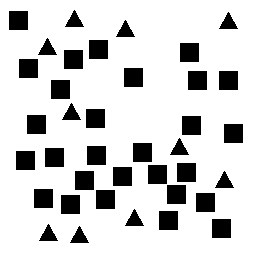
Squares: 28
Triangles: 10
Stars: 0
Total shapes: 38